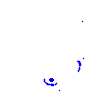
Particle: proton